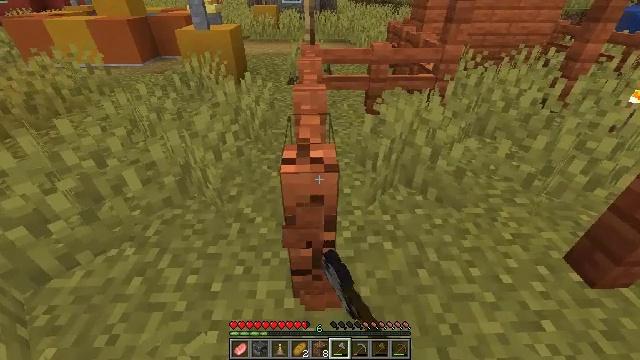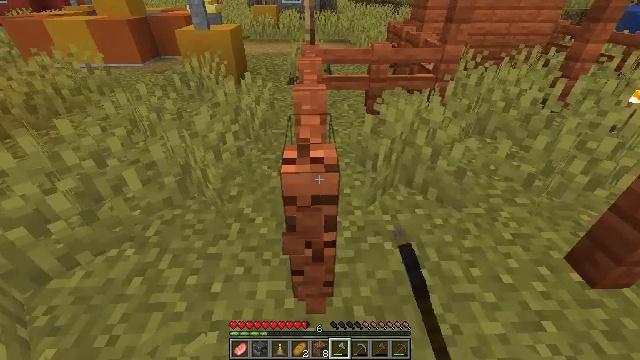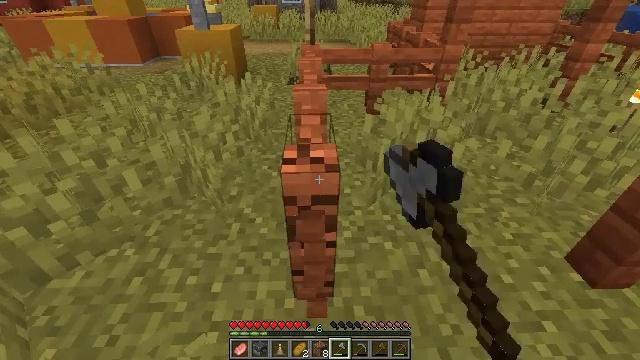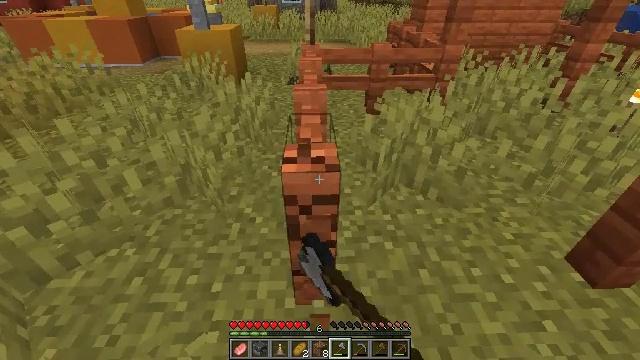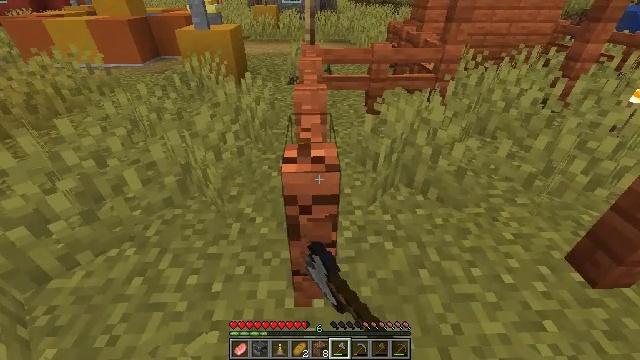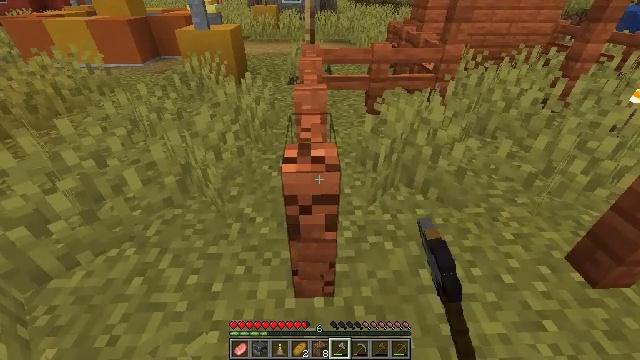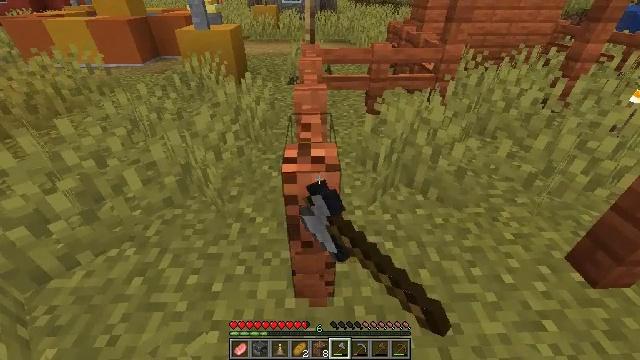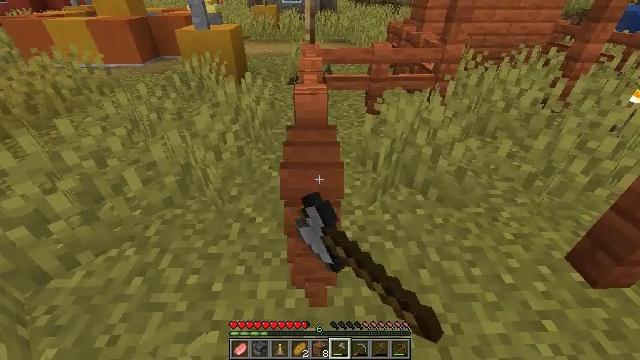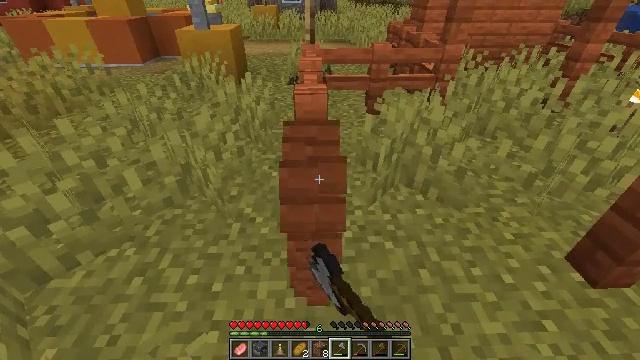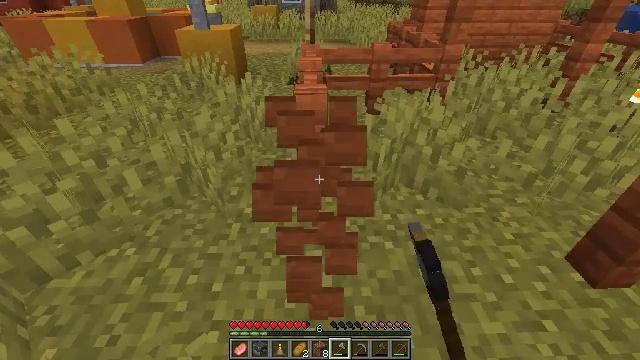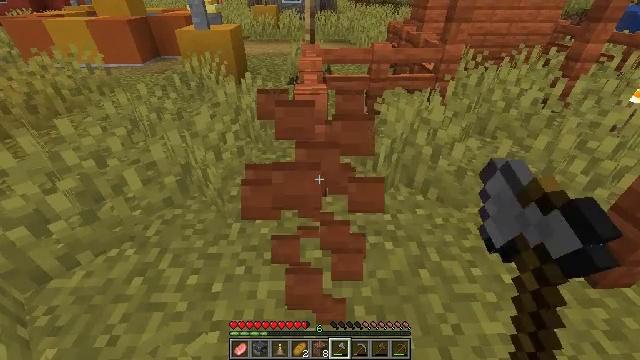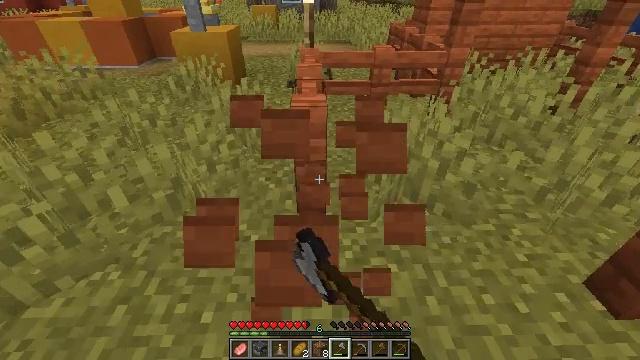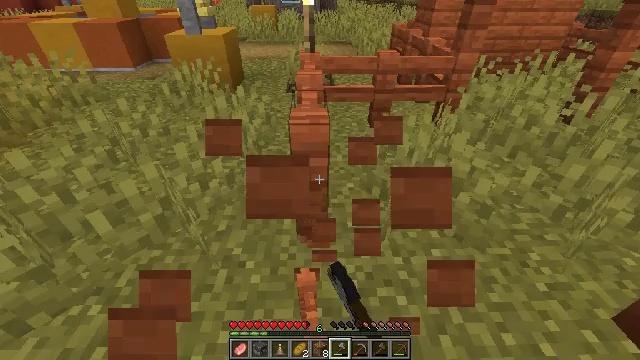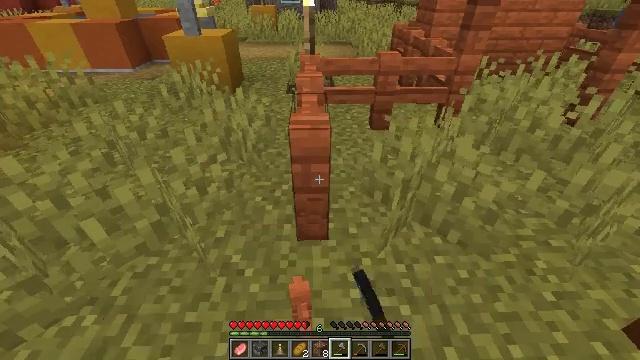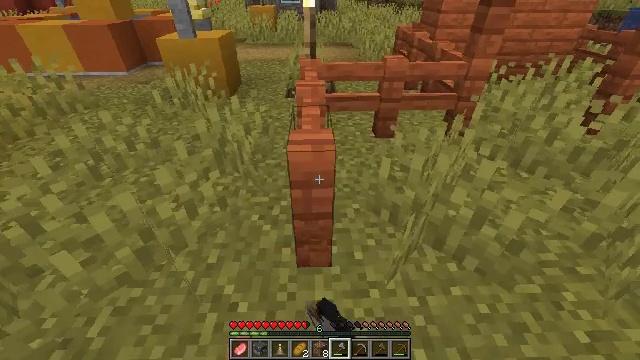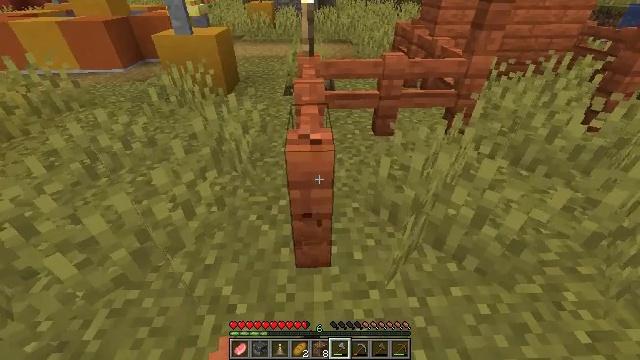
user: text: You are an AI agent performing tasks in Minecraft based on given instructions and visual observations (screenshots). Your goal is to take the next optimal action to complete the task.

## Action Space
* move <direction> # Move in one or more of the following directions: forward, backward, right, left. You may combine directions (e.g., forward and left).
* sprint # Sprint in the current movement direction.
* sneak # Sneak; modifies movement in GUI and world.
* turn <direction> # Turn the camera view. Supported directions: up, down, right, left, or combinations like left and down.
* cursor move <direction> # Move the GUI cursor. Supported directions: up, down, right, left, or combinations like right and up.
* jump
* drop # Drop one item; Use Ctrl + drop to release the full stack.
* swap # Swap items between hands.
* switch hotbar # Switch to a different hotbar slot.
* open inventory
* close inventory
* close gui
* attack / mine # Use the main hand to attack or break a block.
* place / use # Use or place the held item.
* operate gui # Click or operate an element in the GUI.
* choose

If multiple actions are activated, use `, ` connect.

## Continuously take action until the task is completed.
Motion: motion action
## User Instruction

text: Mine the acacia fence.
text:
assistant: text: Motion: attack / mine
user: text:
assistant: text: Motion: attack / mine
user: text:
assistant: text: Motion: attack / mine
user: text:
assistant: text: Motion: attack / mine
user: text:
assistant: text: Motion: attack / mine
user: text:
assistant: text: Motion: attack / mine
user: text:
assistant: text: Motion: attack / mine
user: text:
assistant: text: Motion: attack / mine
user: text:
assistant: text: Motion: attack / mine
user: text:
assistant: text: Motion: move forward, attack / mine
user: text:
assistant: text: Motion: move forward, attack / mine
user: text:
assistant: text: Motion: move forward, attack / mine
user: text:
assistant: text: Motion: move forward, attack / mine
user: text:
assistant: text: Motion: attack / mine
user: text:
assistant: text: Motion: attack / mine
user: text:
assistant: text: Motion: attack / mine
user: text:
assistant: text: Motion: attack / mine
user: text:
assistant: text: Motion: attack / mine
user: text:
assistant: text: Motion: attack / mine
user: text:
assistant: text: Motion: attack / mine
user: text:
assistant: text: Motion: attack / mine
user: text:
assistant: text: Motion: attack / mine
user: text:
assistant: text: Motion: attack / mine
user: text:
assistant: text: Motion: attack / mine
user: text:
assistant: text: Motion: attack / mine
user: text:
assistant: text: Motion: attack / mine
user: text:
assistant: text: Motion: attack / mine
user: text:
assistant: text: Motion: attack / mine
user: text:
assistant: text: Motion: move forward, attack / mine
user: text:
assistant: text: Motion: move forward, attack / mine